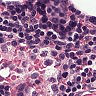
Metastatic tissue present: no